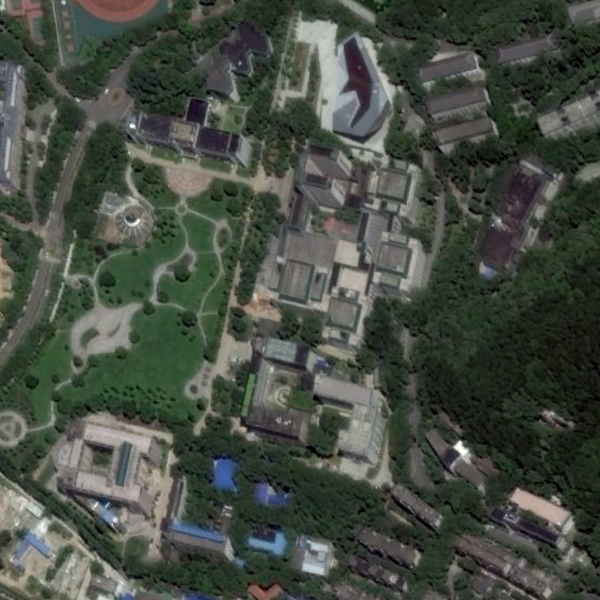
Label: School